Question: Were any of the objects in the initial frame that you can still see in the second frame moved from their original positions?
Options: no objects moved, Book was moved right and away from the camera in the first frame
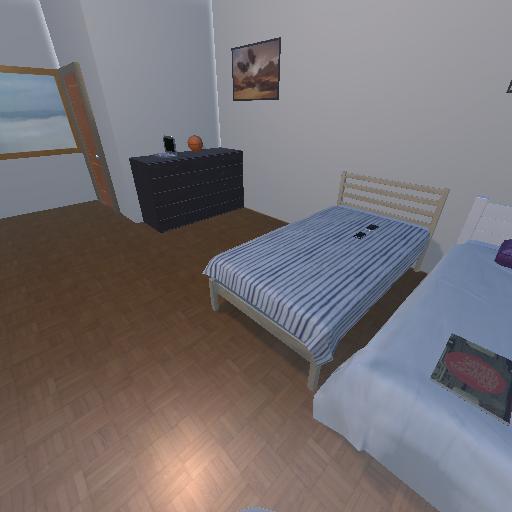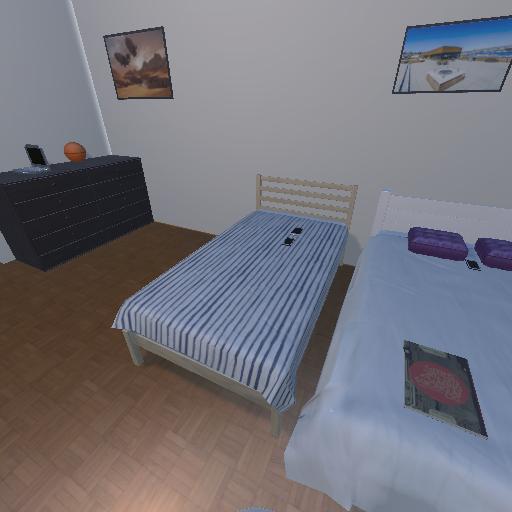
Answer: no objects moved